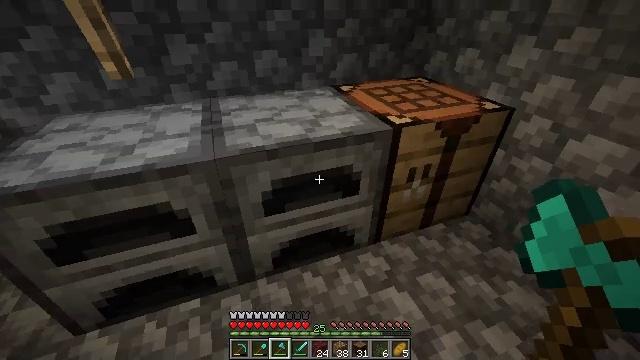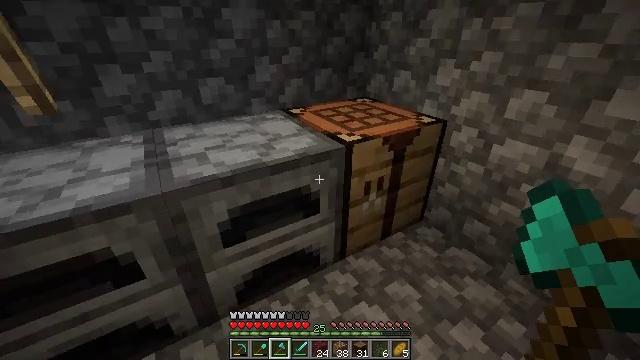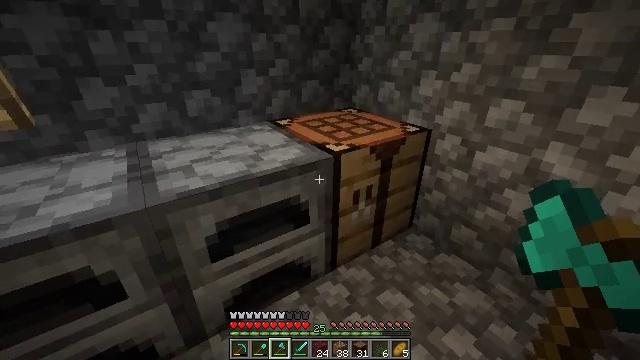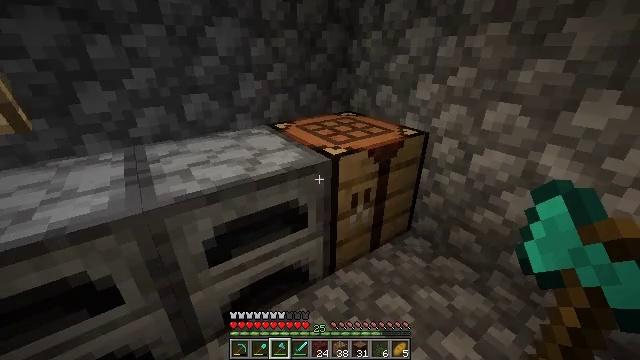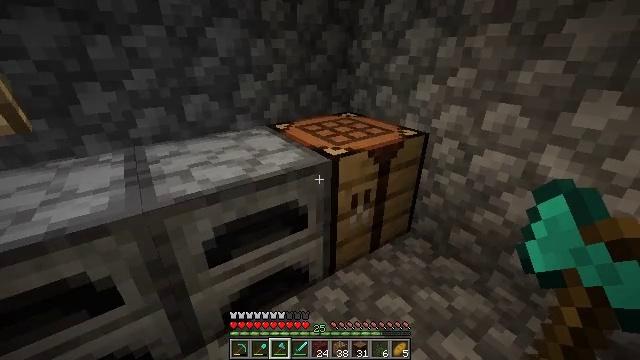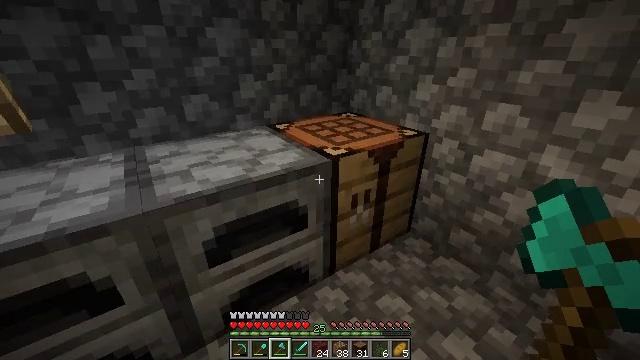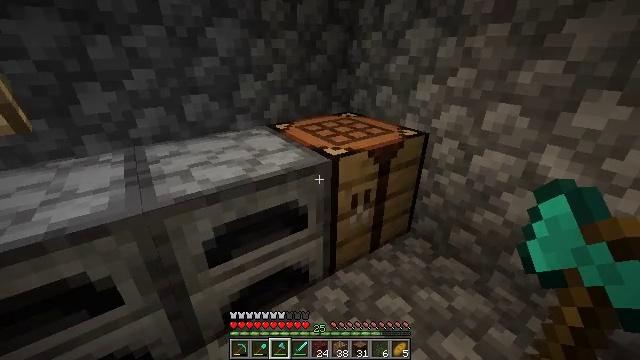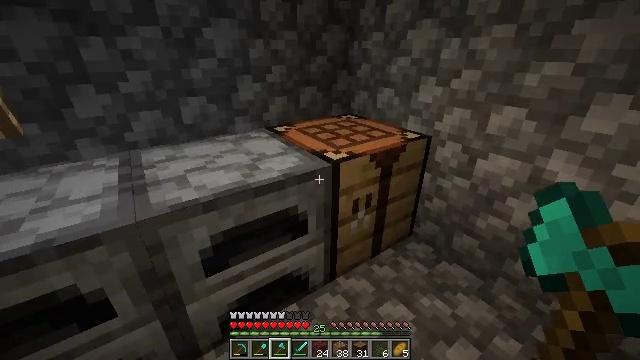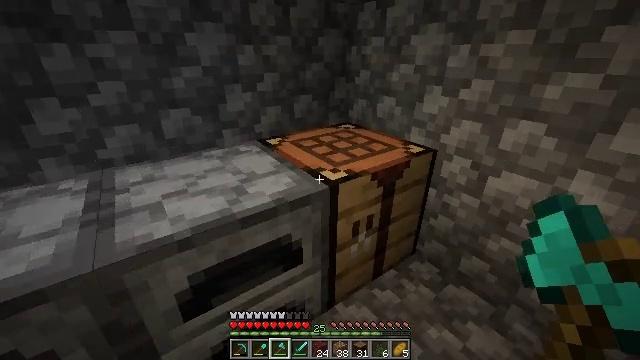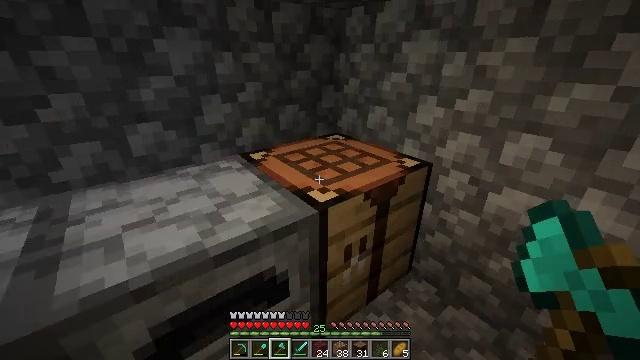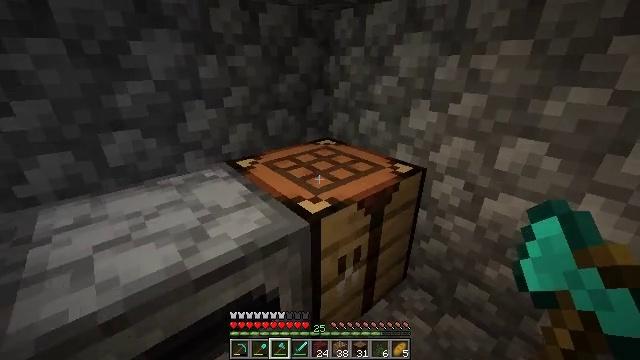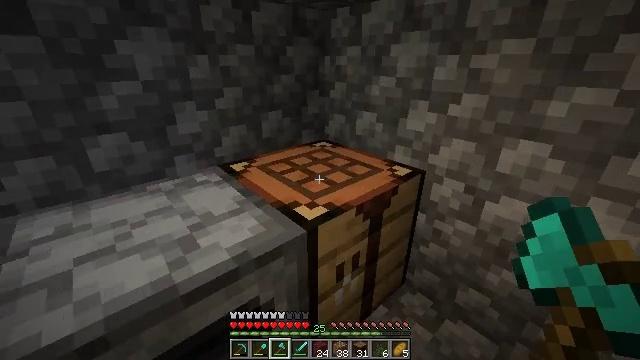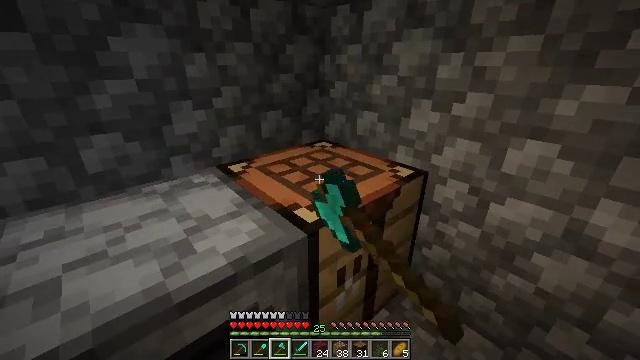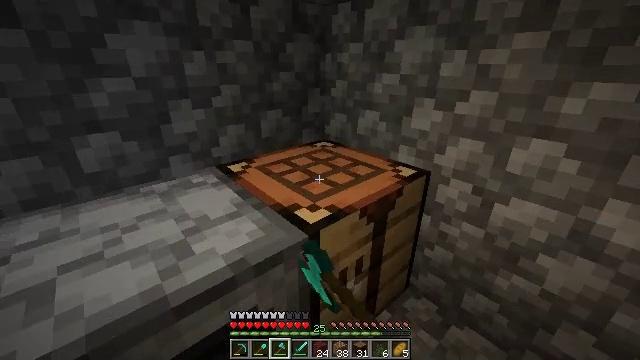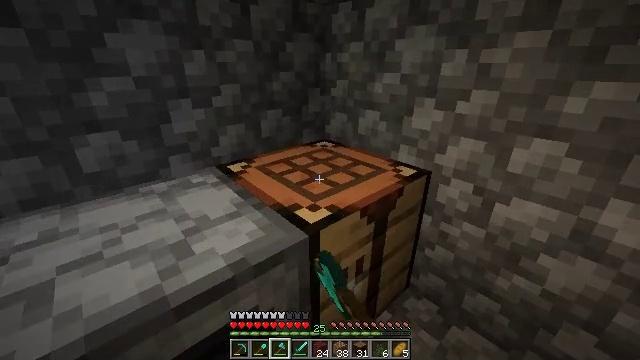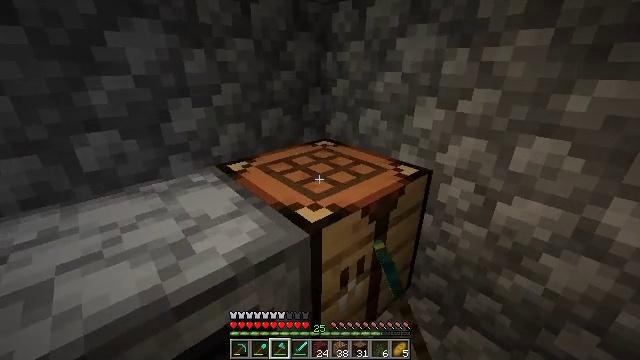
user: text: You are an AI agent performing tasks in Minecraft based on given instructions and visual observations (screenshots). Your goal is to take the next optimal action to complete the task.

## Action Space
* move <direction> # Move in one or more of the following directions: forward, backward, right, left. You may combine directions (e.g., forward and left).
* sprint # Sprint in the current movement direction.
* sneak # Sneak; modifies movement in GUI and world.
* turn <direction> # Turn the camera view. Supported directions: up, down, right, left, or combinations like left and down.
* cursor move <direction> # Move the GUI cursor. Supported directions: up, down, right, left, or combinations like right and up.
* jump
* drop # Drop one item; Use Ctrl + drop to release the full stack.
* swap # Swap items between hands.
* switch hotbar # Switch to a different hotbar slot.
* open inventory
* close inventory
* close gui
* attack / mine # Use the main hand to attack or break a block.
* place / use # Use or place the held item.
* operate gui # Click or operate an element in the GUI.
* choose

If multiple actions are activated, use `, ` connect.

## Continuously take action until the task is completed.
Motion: motion action
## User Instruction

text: Combine materials to craft a netherite ingot.
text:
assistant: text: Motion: turn right and up
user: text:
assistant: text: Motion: turn right and up
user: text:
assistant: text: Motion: no_op
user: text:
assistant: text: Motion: no_op
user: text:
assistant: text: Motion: no_op
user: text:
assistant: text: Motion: no_op
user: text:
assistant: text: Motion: move forward
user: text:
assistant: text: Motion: move forward
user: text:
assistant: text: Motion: move forward, turn right and up
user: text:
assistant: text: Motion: turn right
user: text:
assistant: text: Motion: turn right, use / place
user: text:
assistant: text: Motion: use / place
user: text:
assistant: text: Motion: use / place
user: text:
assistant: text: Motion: use / place
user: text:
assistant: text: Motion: no_op
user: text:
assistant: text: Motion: open gui
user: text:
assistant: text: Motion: cursor move right
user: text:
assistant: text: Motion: no_op
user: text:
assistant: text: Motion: cursor move left and down
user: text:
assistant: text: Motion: cursor move left and down
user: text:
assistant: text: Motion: cursor move left and down
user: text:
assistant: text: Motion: cursor move left and down
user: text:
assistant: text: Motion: no_op
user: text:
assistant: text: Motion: no_op
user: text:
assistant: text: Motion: cursor move left
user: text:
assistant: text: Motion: cursor move left
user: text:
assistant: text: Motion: cursor move left and up
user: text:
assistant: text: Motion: no_op
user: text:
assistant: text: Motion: no_op
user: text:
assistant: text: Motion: no_op